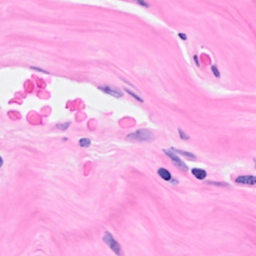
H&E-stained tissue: Breast